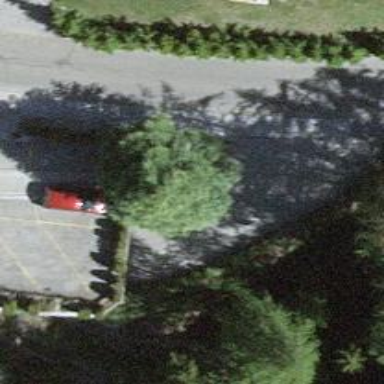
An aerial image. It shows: Parking entrance.